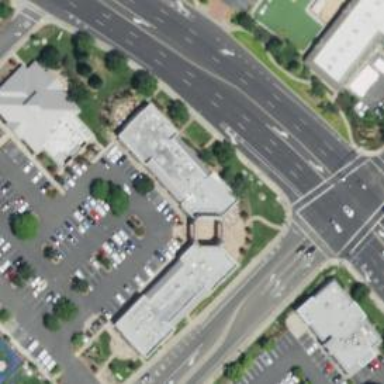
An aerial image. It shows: Retail building.